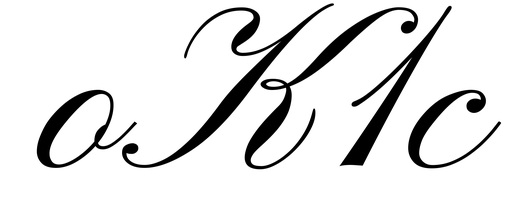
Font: PinyonScript-Regular